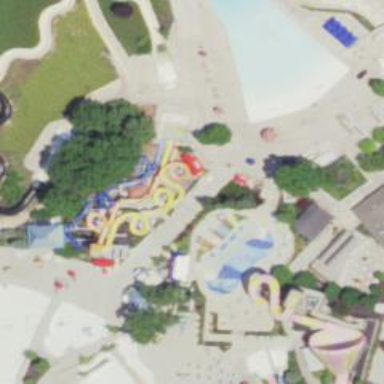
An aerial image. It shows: Water slide attraction.